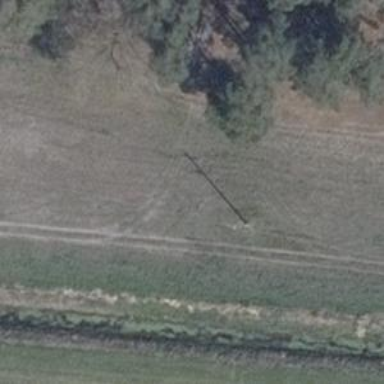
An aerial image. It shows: Minor power line.